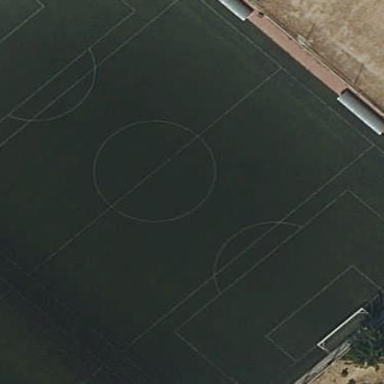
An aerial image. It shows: Grass pitch designated for soccer.